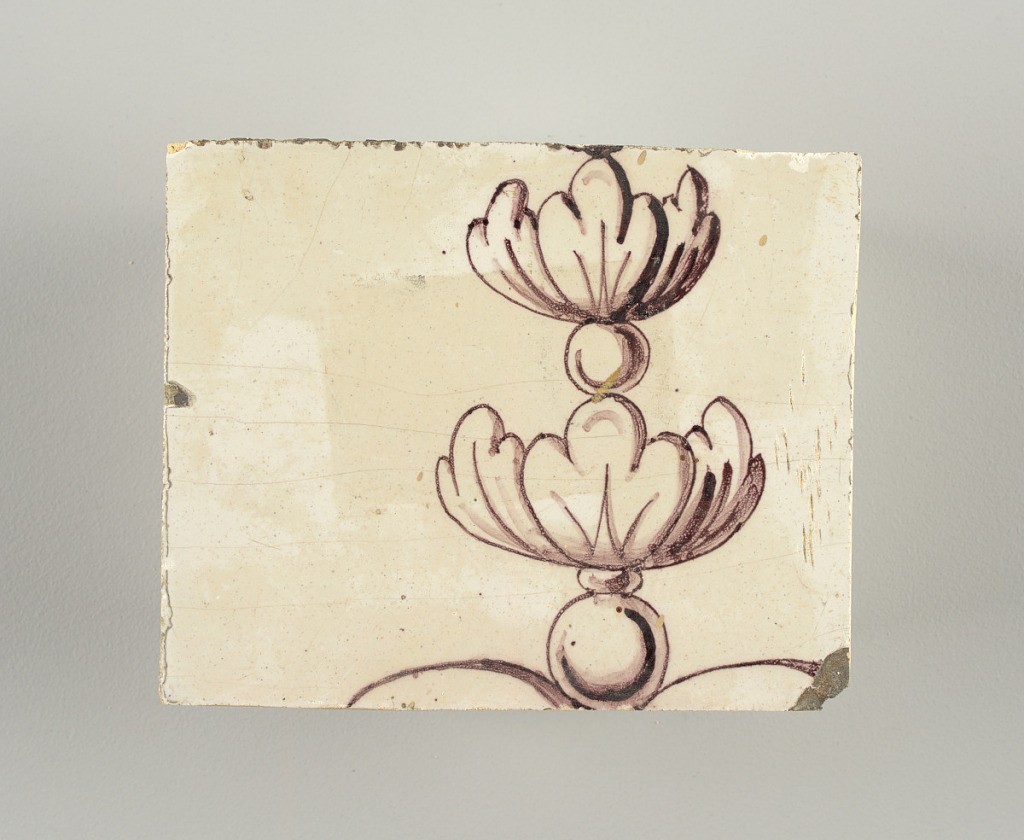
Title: Wall facing
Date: ca. 1725
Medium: tin-glazed earthenware, underglaze
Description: Running design for a frieze or a dado, composed of scrolls of foliage and strapwork, and four repeating motifs--a seated woman in a small upright oval medallion, a putto seated on a rocailled base, and strapwork in axial pattern.  The various panels, A to F, show various repeats of the same design, all being five tiles high and a varying number of tiles wide.